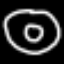
Label: donut